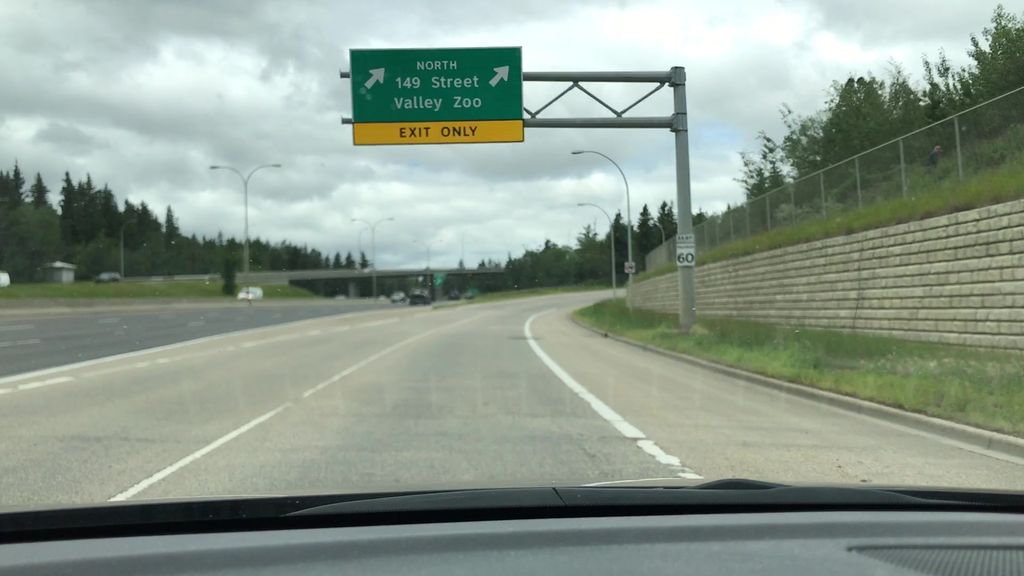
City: edmonton